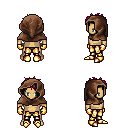
a pixel art fantasy rpg character, male body template, human, tanned skin, leather shoulder armor, gold greaves, pink bedhead hairstyle, cloth hood, gold gloves, gold boots, four views (front, back, left, right), 2x2 character sprite sheet, small pixel art, hard edges, no anti-aliasing